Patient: sex F, age 47
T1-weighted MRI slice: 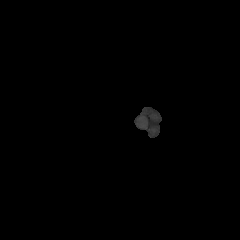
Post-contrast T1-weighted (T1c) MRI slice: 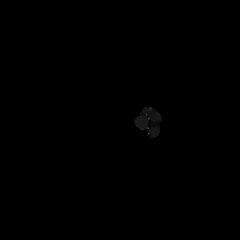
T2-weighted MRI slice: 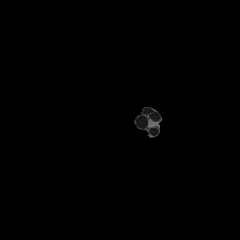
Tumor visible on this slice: no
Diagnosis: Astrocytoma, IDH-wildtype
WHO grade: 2